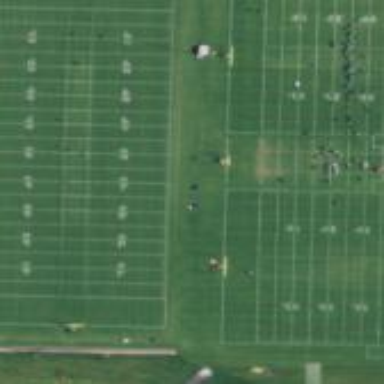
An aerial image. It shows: American football pitch for leisure and sport activities.